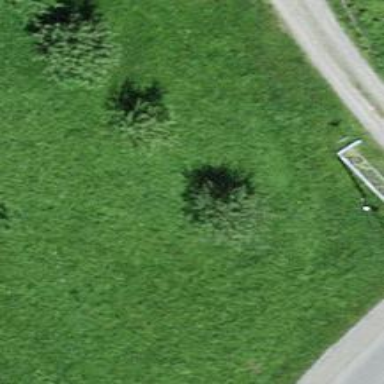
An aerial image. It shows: Row of trees in natural setting.